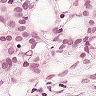
Metastatic tissue present: yes